Question: I just started learning a little bit of Android. I am currently trying to use List Views with section headers. I found this reusable code at this website :
<URL>
It uses two layout files: and .
The result looks like this:

I want this page to have a margin from the top of 100dp. I have tried adding margin_top and padding to both xml files but I don't get the desired results.
What do you think?
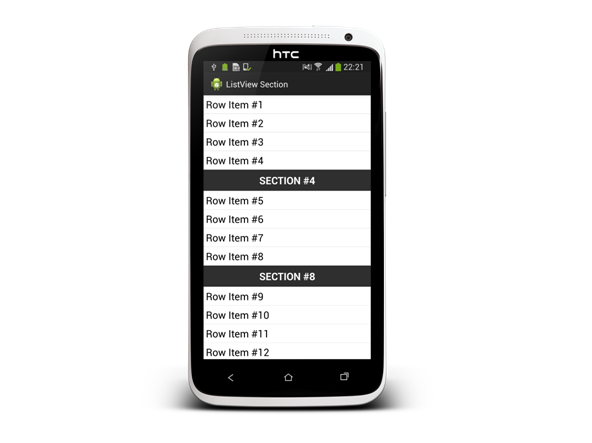
Answer: Instead of extending from ListActivity, extend your class from a simple Activity and in that activity put a ListView, you can give margins and padding to ListView. Just use the same adapter you have already created with the ListView. Here is how.
This is your activity's layout file, call it activity_list.xml
'''
<?xml version="1.0" encoding="utf-8"?>
<RelativeLayout
xmlns:android="http://schemas.android.com/apk/res/android"
android:orientation="vertical"
android:layout_width="match_parent"
android:layout_height="match_parent"
android:background="#fff">
<ListView
android:layout_width="match_parent"
android:layout_height="match_parent"
android:marginTop="20sp"
android:marginBottom="10sp"
android:divider="@android:color/transparent"
android:id="@+id/listview"
android:padding="5sp"
android:dividerHeight="5.0sp"
></ListView>
</RelativeLayout>
'''
Now create an Activity in Java.
'''
public class MyListActivity extends Activity {
private ListView listView;
private MyAdapter myAdapter;
protected void onCreate(Bundle savedInstanceState) {
super.onCreate(savedInstanceState);
setContentView(R.layout.activity_list);
this.listView = (ListView) findViewById(R.id.listview);
this.myAdapter = new MyAdapter(getApplicationContext());
//add whatever you want to add to your adapter
listView.setAdapter(myAdapter);
}
}
'''
I hope this solves your problem!